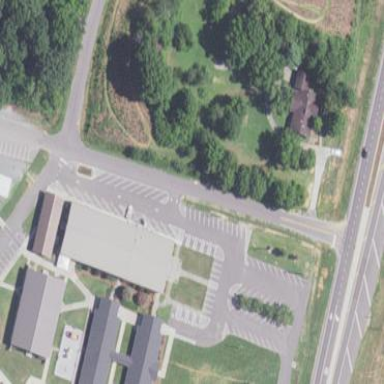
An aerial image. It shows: Parking area with asphalt surface.